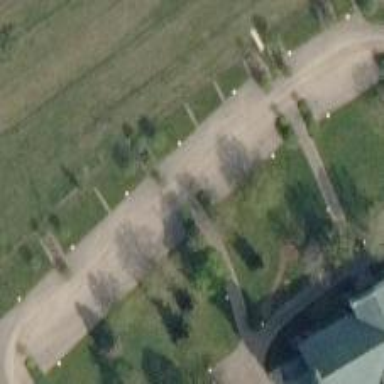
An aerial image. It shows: Unpaved surface parking area.